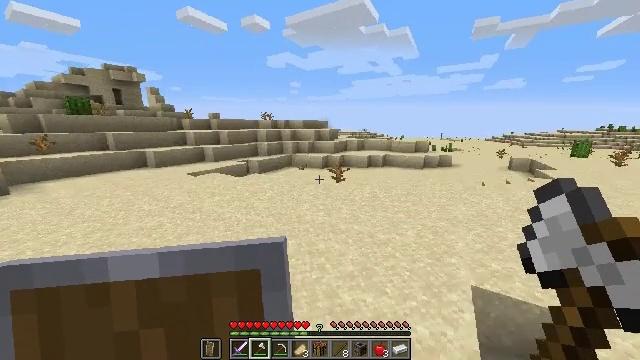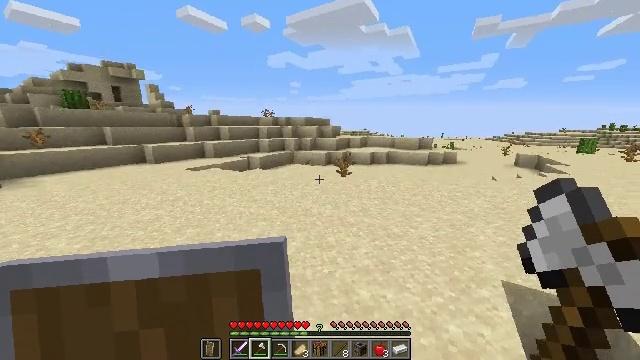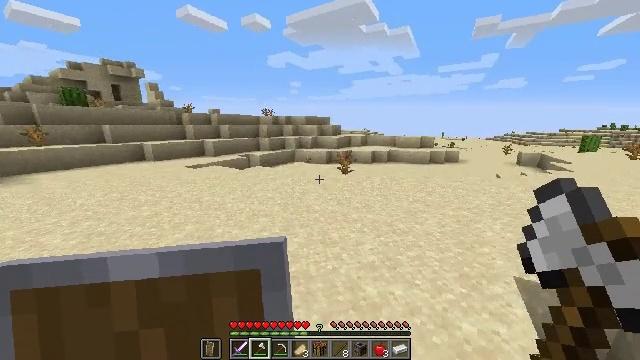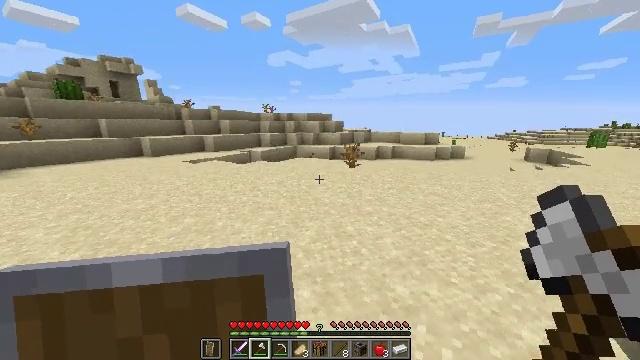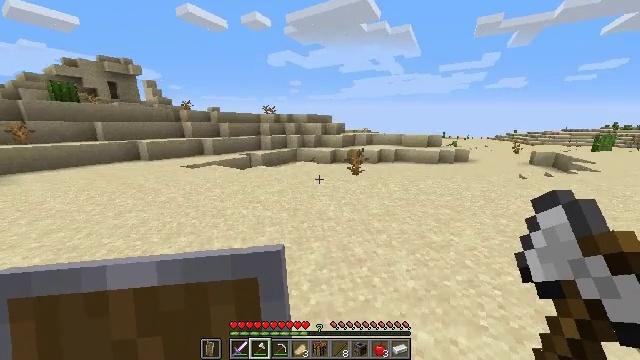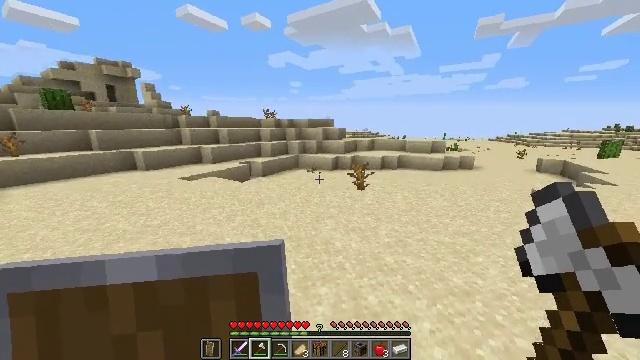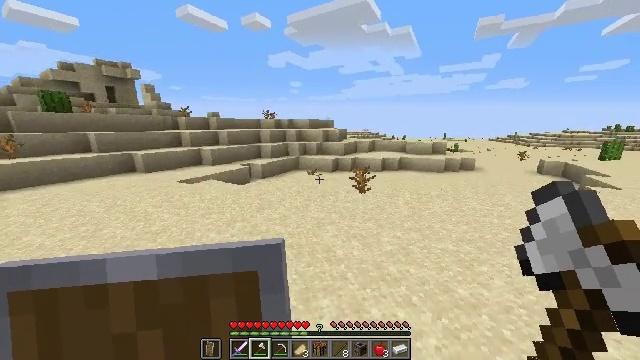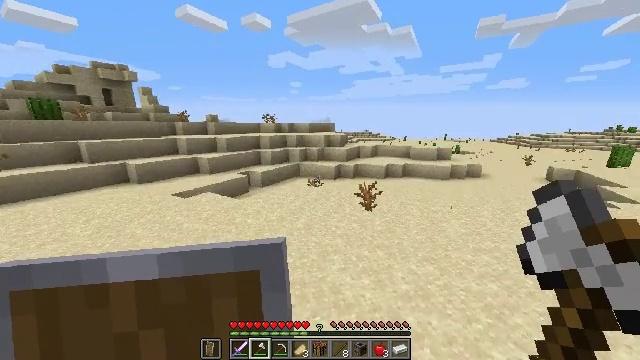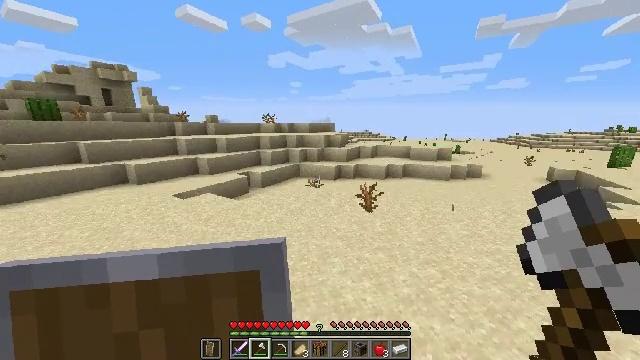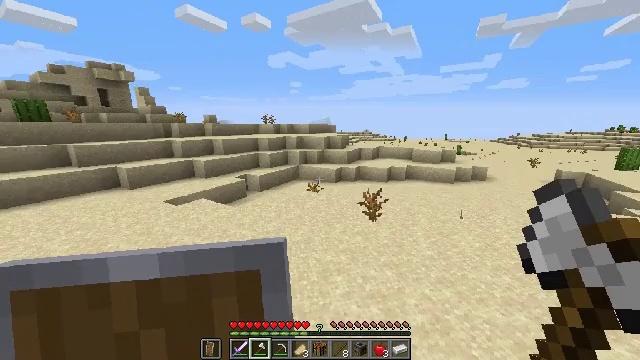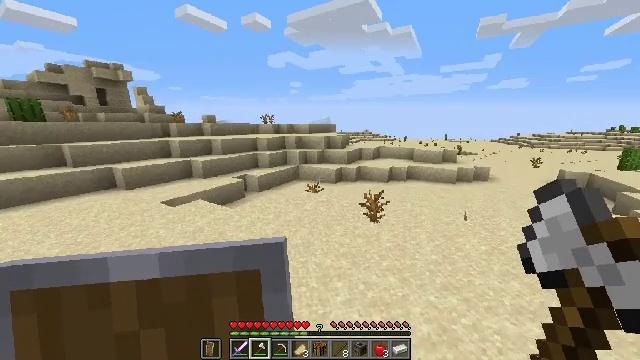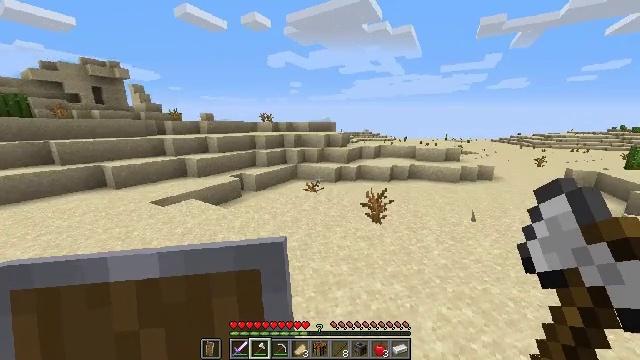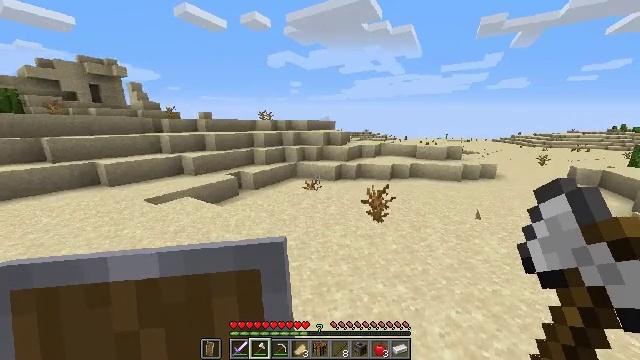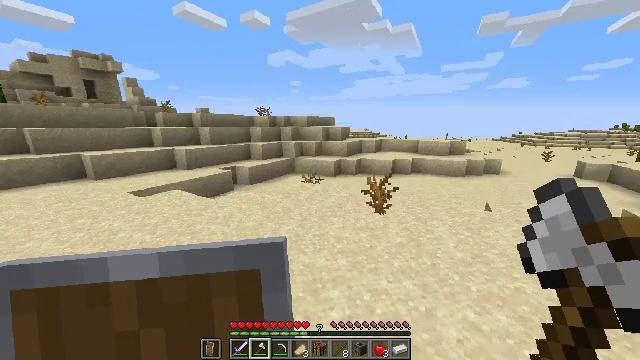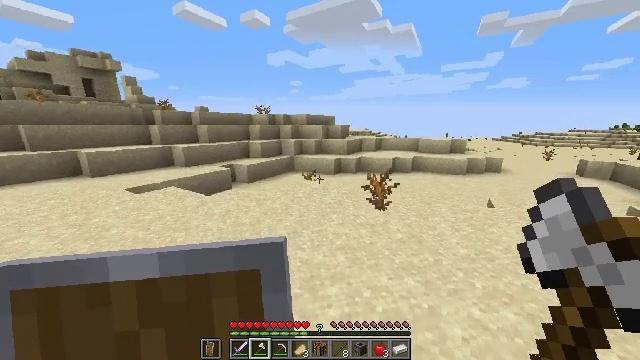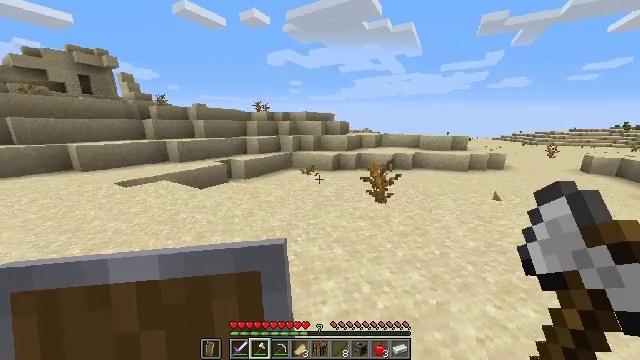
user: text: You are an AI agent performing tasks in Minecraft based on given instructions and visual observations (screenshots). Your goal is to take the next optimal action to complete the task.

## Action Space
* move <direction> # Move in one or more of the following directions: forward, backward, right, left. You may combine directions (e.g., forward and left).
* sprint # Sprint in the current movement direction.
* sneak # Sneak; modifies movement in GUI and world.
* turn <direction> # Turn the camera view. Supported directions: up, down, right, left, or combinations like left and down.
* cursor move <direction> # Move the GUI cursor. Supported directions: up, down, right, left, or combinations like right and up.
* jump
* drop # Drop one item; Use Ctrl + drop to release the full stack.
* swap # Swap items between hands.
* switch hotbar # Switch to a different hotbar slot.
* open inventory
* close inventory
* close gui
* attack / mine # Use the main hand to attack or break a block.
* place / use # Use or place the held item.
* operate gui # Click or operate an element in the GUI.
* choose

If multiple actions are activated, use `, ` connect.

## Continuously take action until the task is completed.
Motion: motion action
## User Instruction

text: Break the sugar cane.
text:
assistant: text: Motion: move forward and move left, sprint, jump
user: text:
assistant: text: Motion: move forward, sprint, jump
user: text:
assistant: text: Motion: move forward, sprint, jump
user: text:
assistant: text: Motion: move forward, sprint, jump
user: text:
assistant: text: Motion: move forward, sprint, jump
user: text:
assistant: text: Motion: move forward, sprint, jump
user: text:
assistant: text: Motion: move forward and move right, sprint, jump
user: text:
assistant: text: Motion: move forward and move right, sprint, jump
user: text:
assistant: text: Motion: move forward and move right, sprint, jump
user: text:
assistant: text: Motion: move forward and move right, sprint, jump
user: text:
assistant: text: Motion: move forward and move right, sprint, jump
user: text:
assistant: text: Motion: move forward and move right, sprint, jump
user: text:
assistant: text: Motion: move forward and move right, sprint, jump
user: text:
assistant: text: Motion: move forward and move right, sprint, jump
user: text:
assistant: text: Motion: move forward and move right, sprint, jump
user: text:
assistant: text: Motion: move forward and move right, sprint, jump
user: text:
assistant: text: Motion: move forward and move right, sprint, jump
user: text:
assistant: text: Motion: move forward and move right, sprint, jump
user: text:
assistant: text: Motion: move forward and move right, sprint, jump
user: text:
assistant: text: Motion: move forward and move right, sprint, jump
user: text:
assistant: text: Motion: move forward and move right, sprint, jump
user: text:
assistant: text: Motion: move forward and move right, sprint, jump
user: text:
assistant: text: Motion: move forward and move right, sprint, jump
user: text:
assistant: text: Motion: move forward and move right, sprint, jump
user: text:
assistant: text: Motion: move forward and move right, sprint, jump
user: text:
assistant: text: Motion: move forward and move right, sprint, jump
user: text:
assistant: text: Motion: move forward and move right, sprint, jump
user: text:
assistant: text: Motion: move forward and move right, sprint, jump
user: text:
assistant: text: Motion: move forward and move right, sprint, jump
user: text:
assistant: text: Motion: move forward and move right, sprint, jump